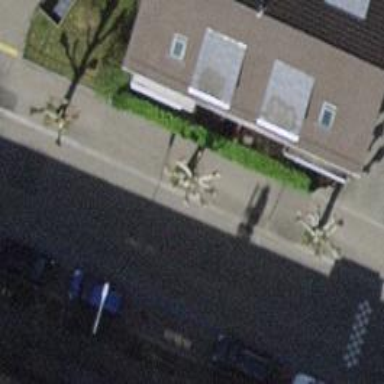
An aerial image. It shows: Tree-lined avenue.